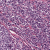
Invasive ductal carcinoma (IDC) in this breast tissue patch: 1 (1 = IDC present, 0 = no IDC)